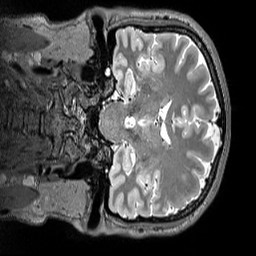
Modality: T2w
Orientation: coronal
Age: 40
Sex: male
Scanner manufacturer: siemens
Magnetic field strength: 3 T
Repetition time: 3.2 s
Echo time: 0.525 s